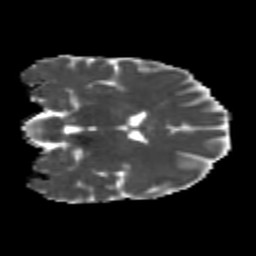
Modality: MD
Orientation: coronal
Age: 22
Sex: female
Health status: healthy
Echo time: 0.074 s